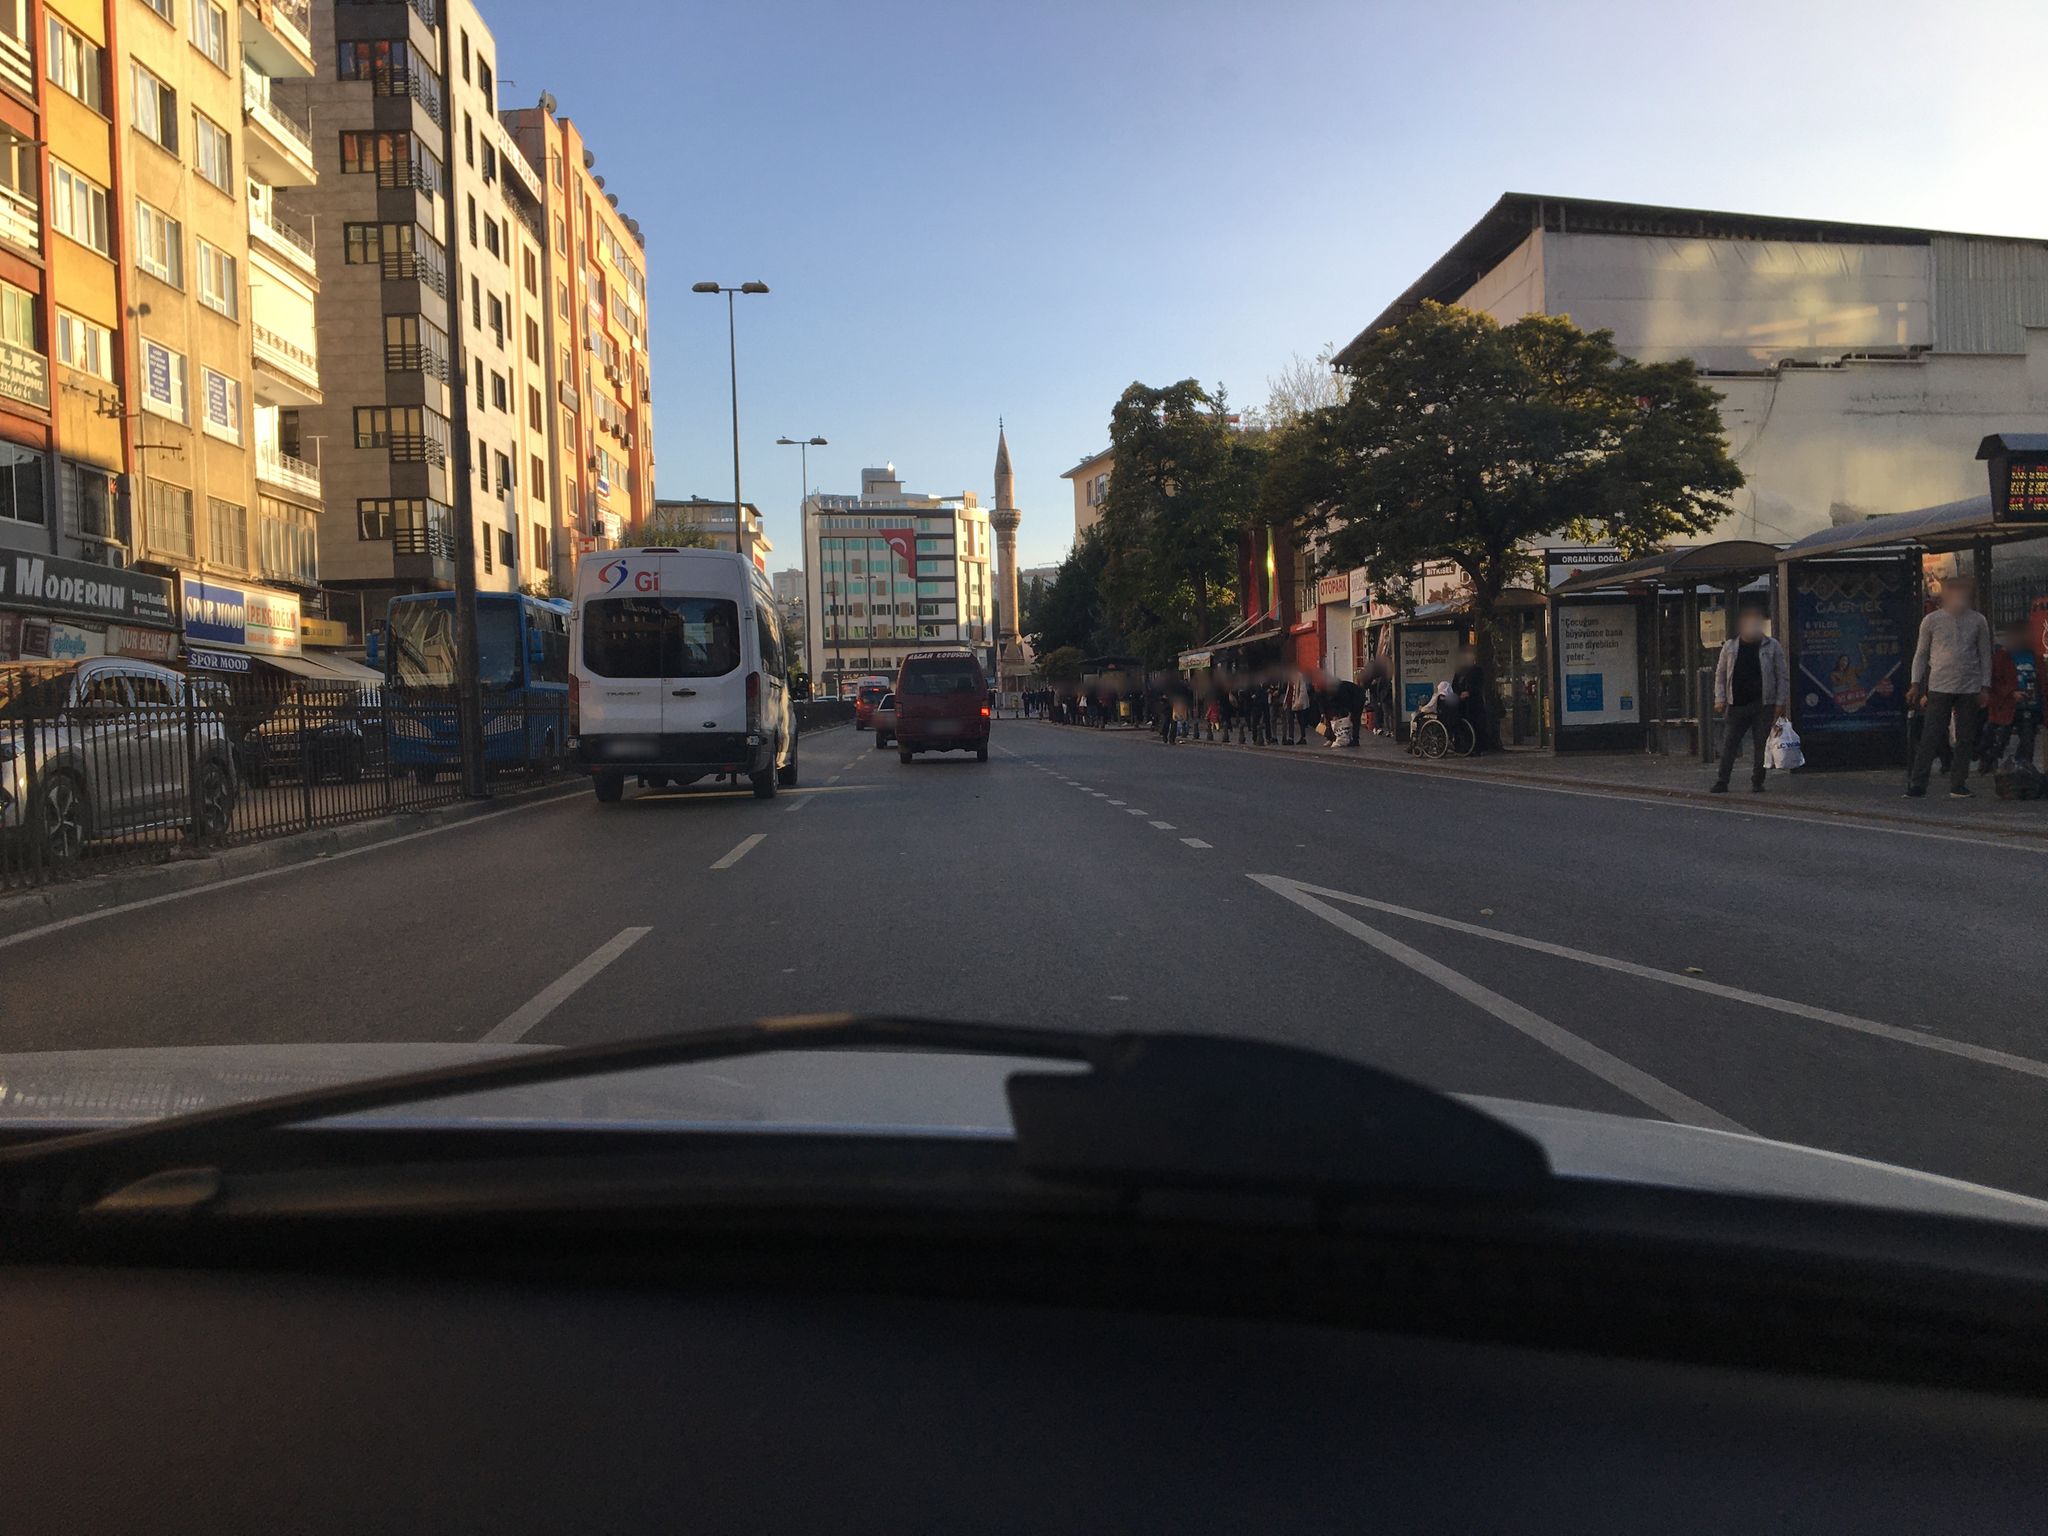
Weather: clear
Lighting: day
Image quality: good
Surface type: driving surface
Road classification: secondary
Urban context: urban centre
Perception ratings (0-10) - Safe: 4.86, Lively: 6.73, Beautiful: 3.84, Boring: 2.19, Depressing: 5.28, Wealthy: 4.89